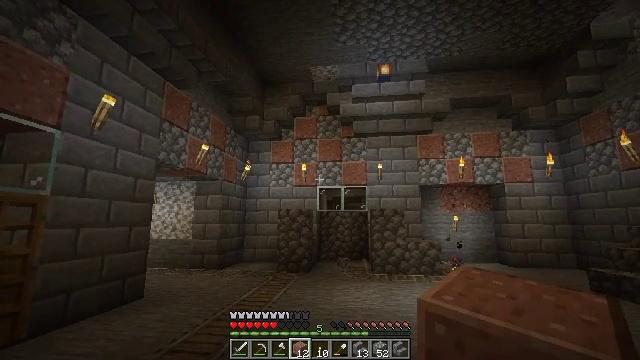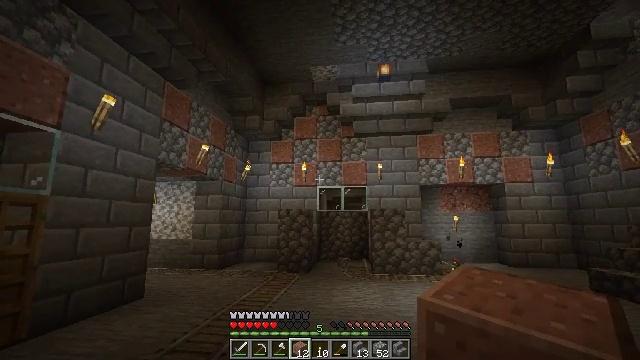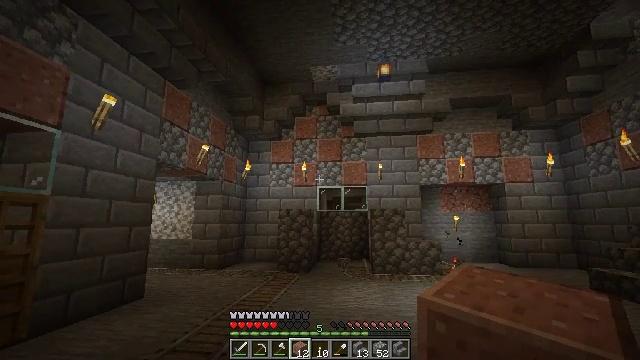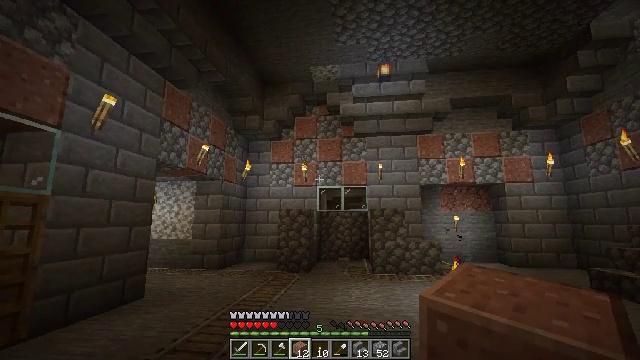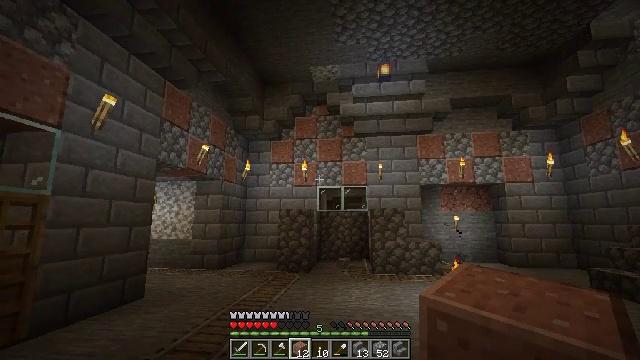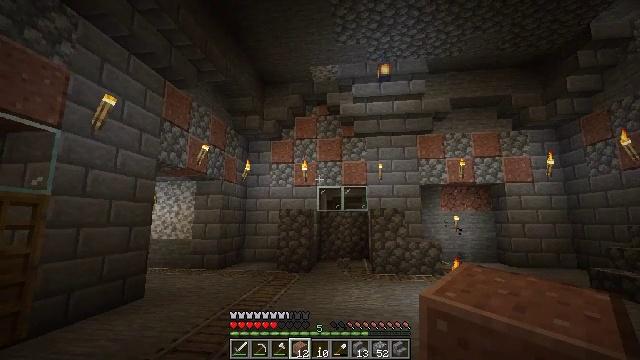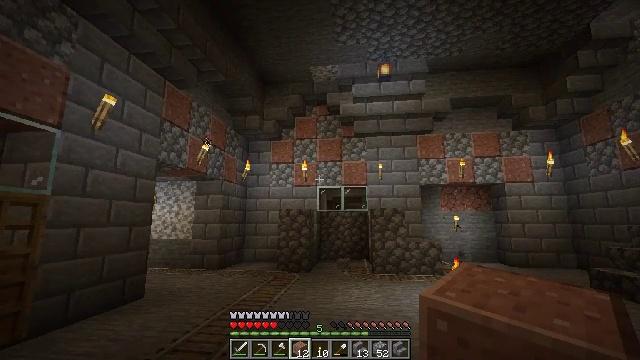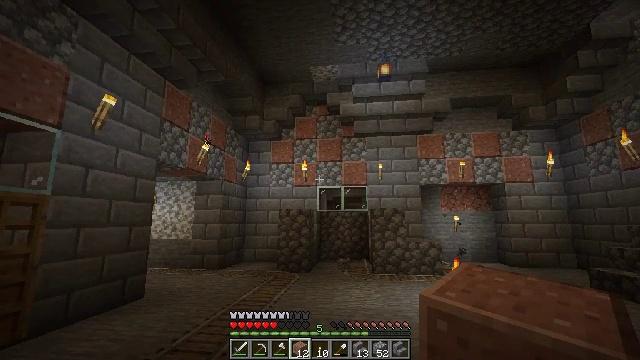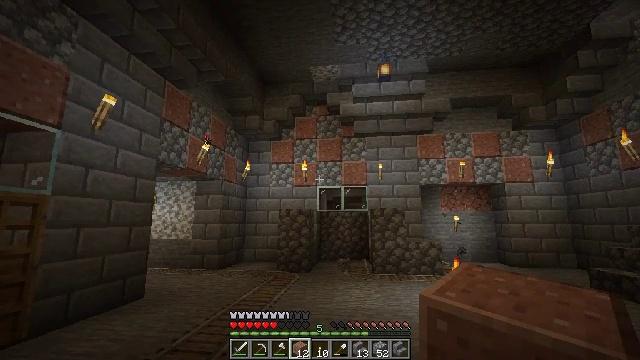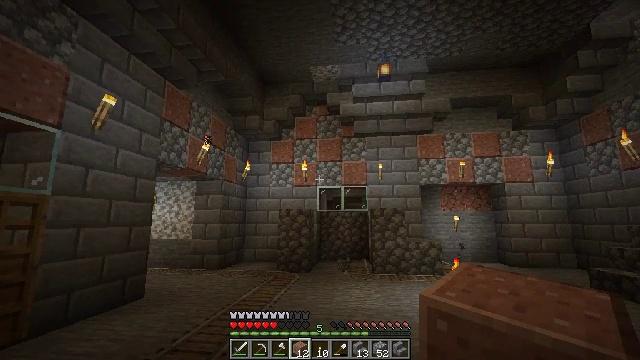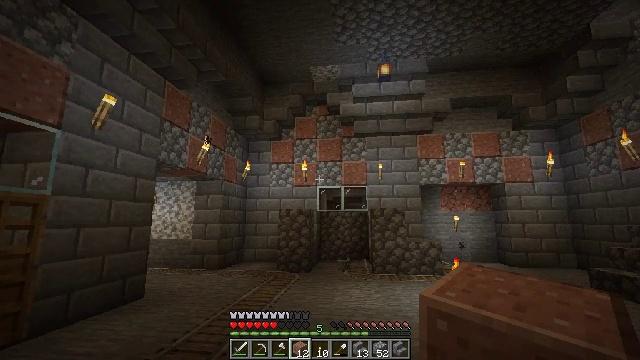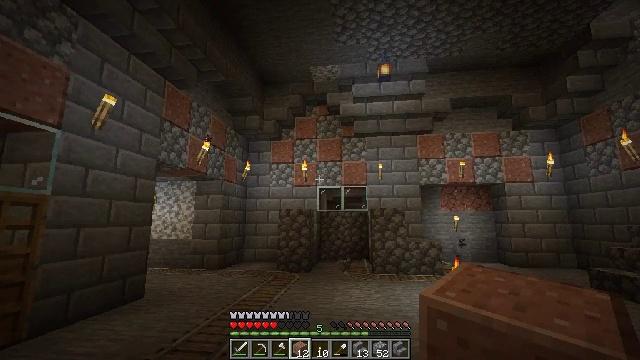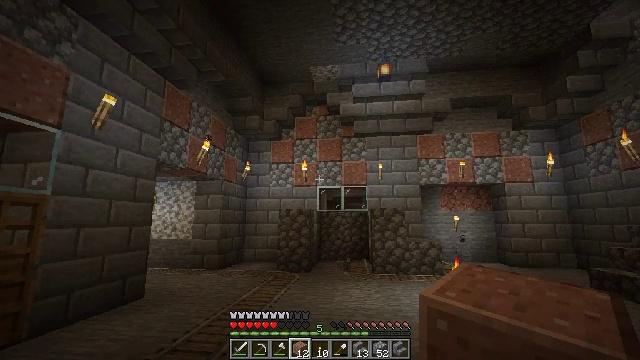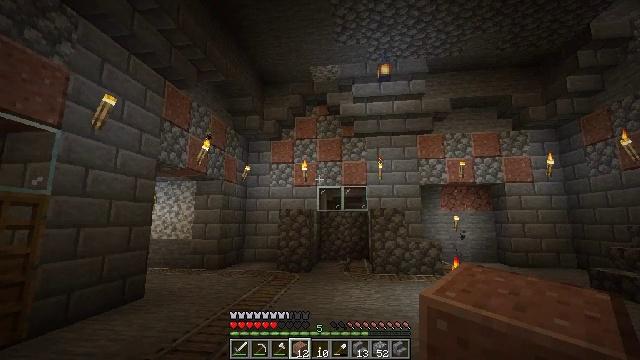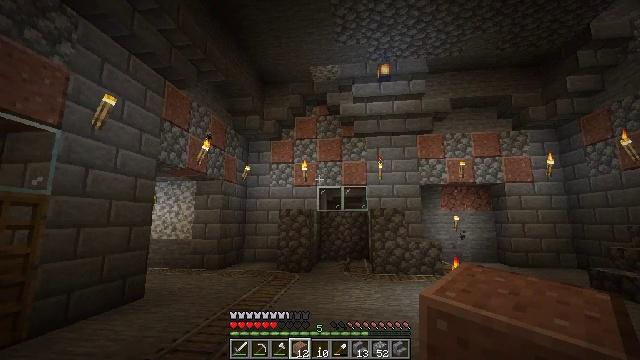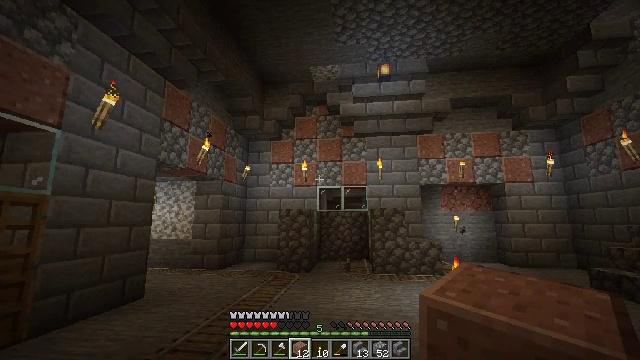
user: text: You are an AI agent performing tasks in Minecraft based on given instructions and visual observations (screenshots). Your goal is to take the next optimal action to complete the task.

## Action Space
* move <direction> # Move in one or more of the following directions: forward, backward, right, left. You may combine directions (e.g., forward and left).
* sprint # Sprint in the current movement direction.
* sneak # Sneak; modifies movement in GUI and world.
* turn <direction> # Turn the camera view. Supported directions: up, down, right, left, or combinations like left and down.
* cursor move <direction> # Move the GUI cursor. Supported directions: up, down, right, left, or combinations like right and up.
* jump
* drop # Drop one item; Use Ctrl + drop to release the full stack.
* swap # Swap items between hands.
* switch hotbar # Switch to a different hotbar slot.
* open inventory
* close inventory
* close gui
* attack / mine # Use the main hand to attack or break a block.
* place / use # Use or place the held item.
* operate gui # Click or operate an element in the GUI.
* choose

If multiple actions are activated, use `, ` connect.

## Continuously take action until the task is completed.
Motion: motion action
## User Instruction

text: Gather polished granite from a structure.
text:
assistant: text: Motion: no_op
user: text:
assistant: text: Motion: no_op
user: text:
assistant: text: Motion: no_op
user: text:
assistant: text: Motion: no_op
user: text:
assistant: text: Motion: no_op
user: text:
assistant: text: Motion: no_op
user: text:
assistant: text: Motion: no_op
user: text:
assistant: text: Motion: no_op
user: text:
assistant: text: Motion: no_op
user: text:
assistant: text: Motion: no_op
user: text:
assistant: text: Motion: no_op
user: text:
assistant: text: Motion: no_op
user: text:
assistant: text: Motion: no_op
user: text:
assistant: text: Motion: no_op
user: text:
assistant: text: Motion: no_op
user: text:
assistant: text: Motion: no_op
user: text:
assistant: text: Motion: no_op
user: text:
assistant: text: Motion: no_op
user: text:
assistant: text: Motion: no_op
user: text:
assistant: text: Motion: no_op
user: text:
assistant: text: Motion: no_op
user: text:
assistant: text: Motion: no_op
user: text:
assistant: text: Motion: no_op
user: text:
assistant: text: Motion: no_op
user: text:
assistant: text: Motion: no_op
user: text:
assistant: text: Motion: no_op
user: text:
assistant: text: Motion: no_op
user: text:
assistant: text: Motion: no_op
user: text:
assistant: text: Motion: no_op
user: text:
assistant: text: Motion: no_op